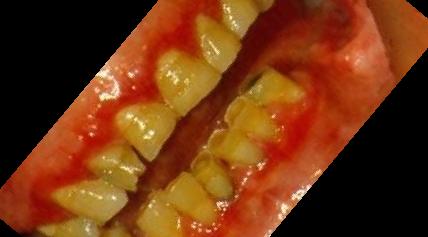
Condition: Gingivitis